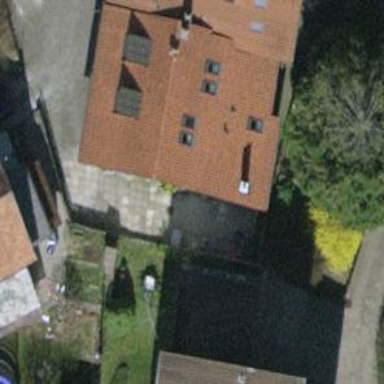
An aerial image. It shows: Semidetached house with gabled roof covered in roof tiles.